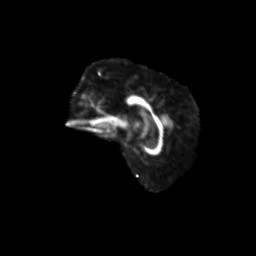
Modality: FA
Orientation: sagittal
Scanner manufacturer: siemens
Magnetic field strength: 3 T
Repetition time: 9.2 s
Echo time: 0.084 s